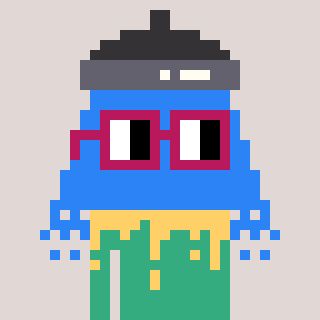
a pixel art character with square dark red glasses, a shower-shaped head and a teal-colored body on a warm background